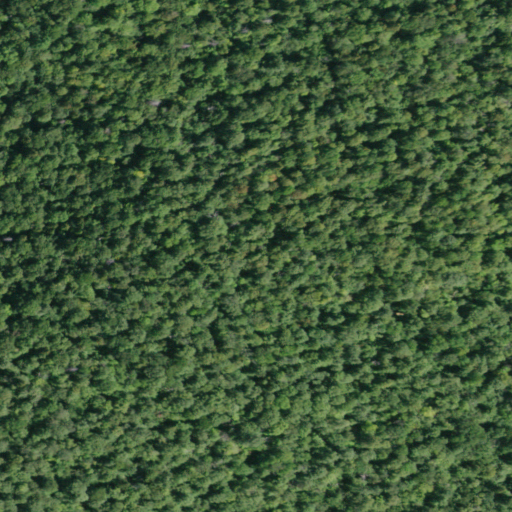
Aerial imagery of mountain in New York named Bear Mountain containing deciduous forest and mixed forest